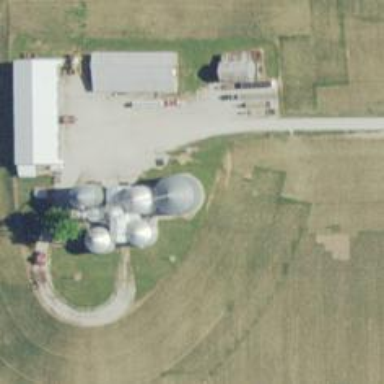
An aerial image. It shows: Silo.